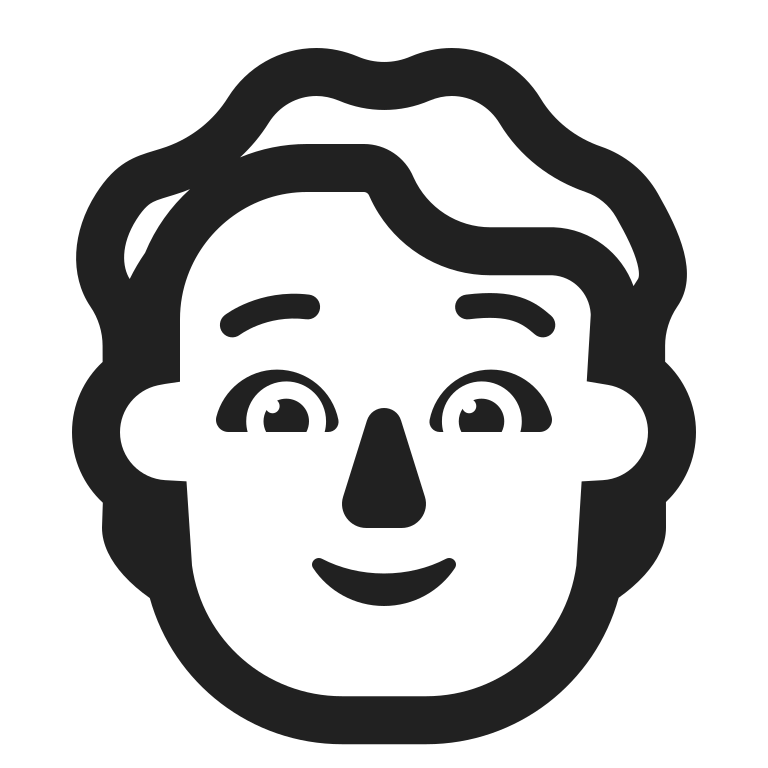
person white hair high contrast default